【题型】解答题　【知识点】平面几何　【难度】easy
如图，四边形$ABCD$内接于$\odot O$，$\angle BAD=90^\circ$，点$E$在$BC$延长线上，且$\angle CED=\angle BAC$，求证：$DE$是$\odot O$的切线．

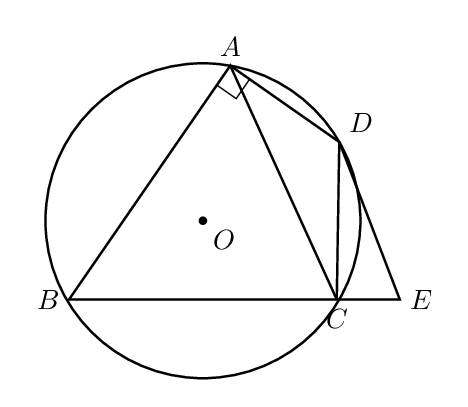
【解答】
\noindent \textbf{【答案】}见解析

\vspace{1em}
\noindent \textbf{【分析】}本题考查了同弧所对的圆周角相等，90度圆周角所对的弦是直径，证明直线是圆的切线，由$\angle BAD=90^\circ$可得$BD$是$\odot O$直径，由同弧所对的圆周角相等可得$\angle BAC=\angle CDB$，结合题意可得$\angle CED=\angle BDC$，再求出$\angle BDE=90^\circ$，即可得证，熟练掌握以上知识点并灵活运用是解此题的关键．

\vspace{1em}
\noindent \textbf{【详解】}证明：如图：连接$BD$，

\noindent $\because \angle BAD=90^\circ$,
\[
\therefore BD\text{是}\odot O\text{直径},
\]
\[
\therefore \angle DCB=\angle DCE=90^\circ,
\]
$\because \overset{\frown}{BC}=\overset{\frown}{BC}$,
\[
\therefore \angle BAC=\angle CDB,
\]
$\because \angle CED=\angle BAC$,
\[
\therefore \angle CED=\angle BDC,
\]
$\because \angle CDE+\angle CED=90^\circ$,
\[
\therefore \angle CDB+\angle CDE=90^\circ,
\]
即$\angle BDE=90^\circ$,
则$BD\perp DE$,
$\because OD$是半径,
\[
\therefore DE\text{是}\odot O\text{的切线}.
\]
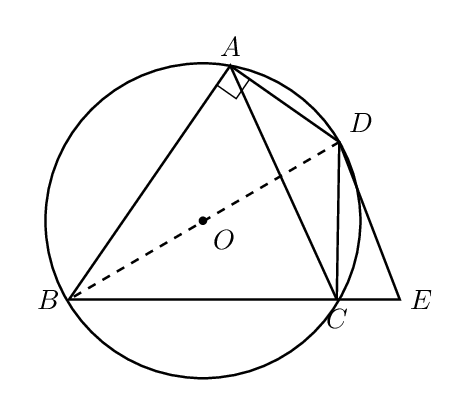